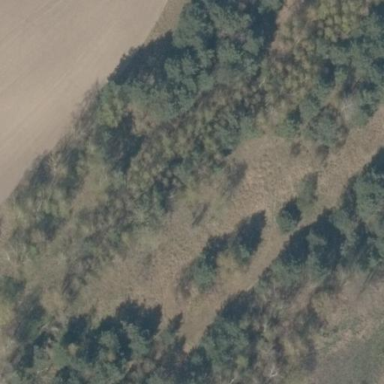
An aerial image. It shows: Forest area.